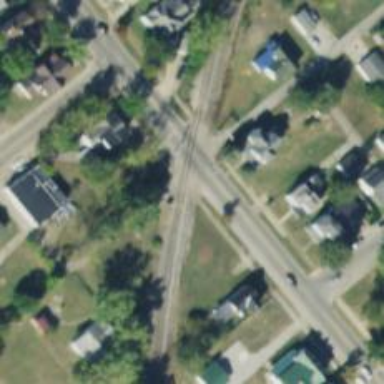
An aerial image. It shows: Crossing for the railway.